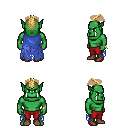
a pixel art fantasy rpg character, male body template, orc, green skin, blue tattered cape, red pants, blonde short mohawk hairstyle, bracelets, brown shoes, four views (front, back, left, right), 2x2 character sprite sheet, small pixel art, hard edges, no anti-aliasing